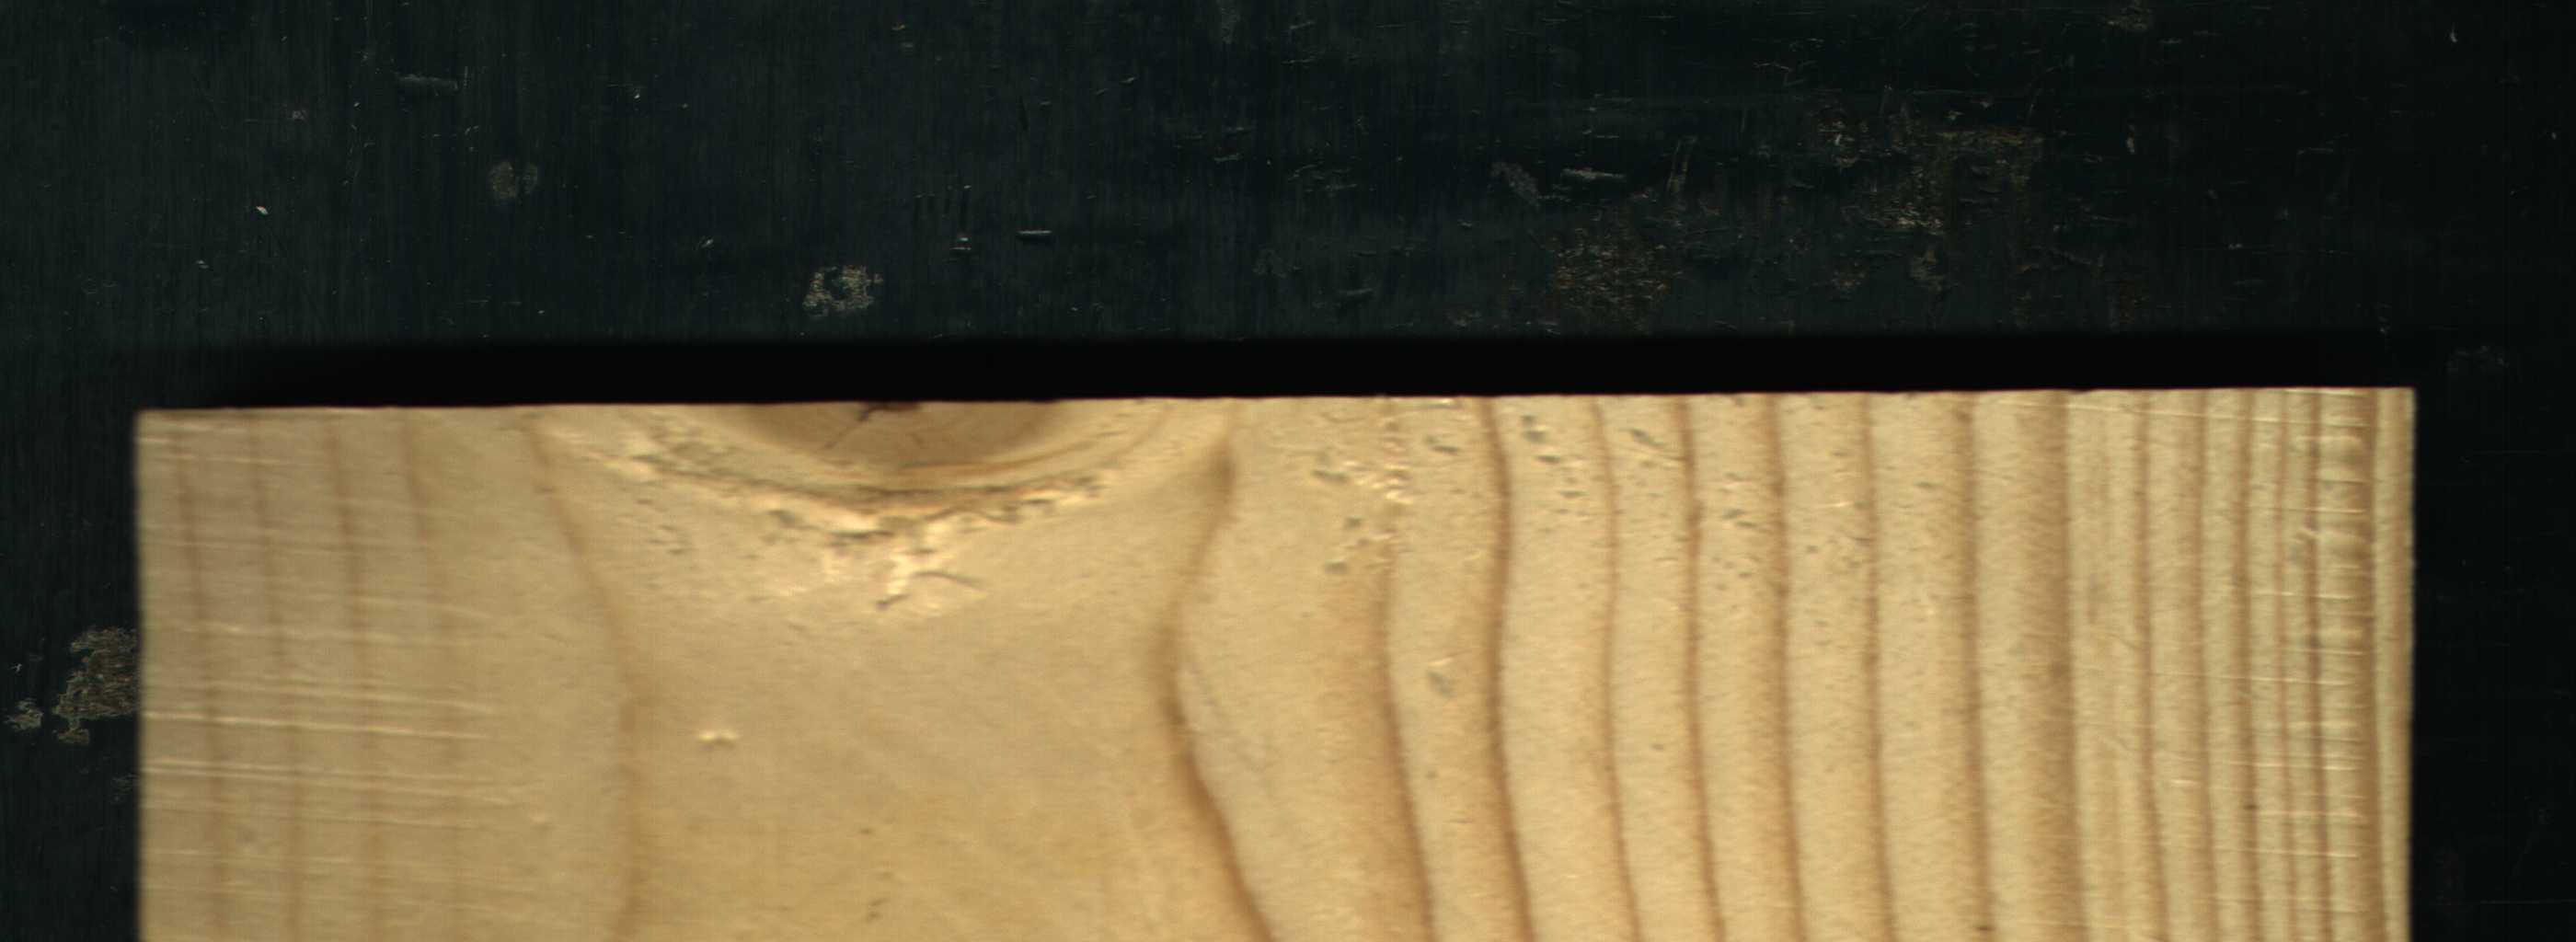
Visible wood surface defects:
Live_Knot